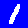
Digit: 1